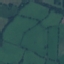
Label: Pasture